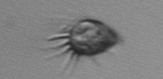
Label: Ciliophora